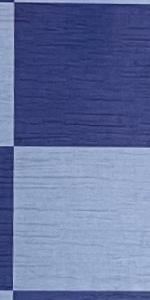
Label: Empty